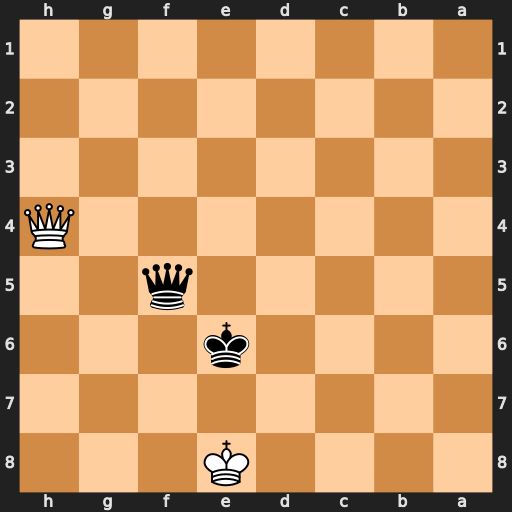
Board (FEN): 4K3/8/4k3/5q2/7Q/8/8/8
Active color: b
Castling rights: -
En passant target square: -
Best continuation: Qf7+ Kd8 Qd7#